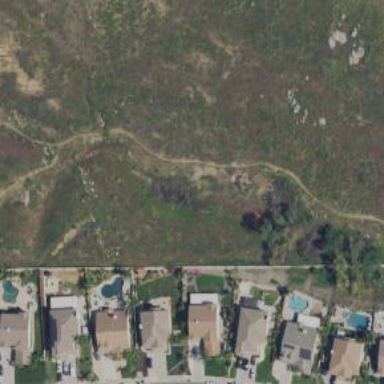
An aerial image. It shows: Path.